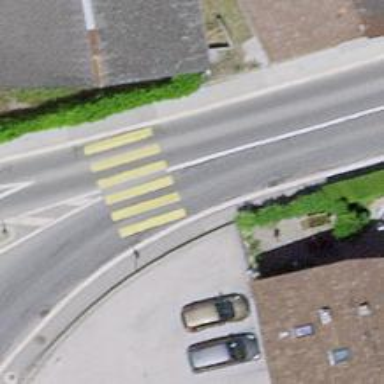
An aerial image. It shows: Uncontrolled and marked road crossing.